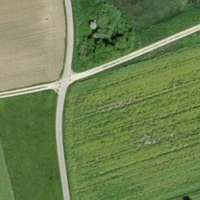
EUNIS habitat code: 52
Species observed at this site:
Cirsium arvense